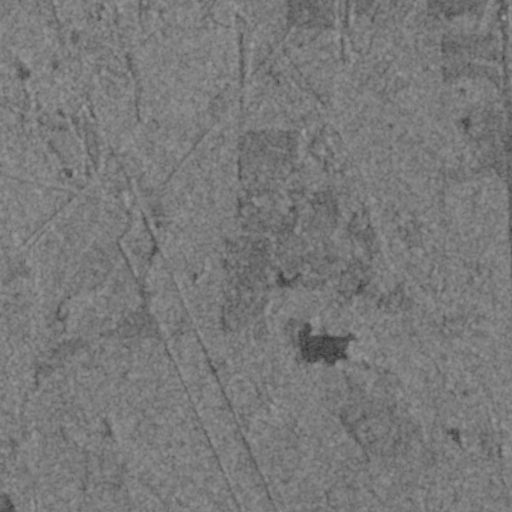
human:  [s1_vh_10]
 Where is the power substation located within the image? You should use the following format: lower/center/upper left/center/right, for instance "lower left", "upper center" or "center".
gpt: The power substation is located in the center left of the image.
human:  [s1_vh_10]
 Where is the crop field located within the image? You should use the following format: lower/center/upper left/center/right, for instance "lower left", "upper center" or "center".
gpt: There is no crop field in the image.

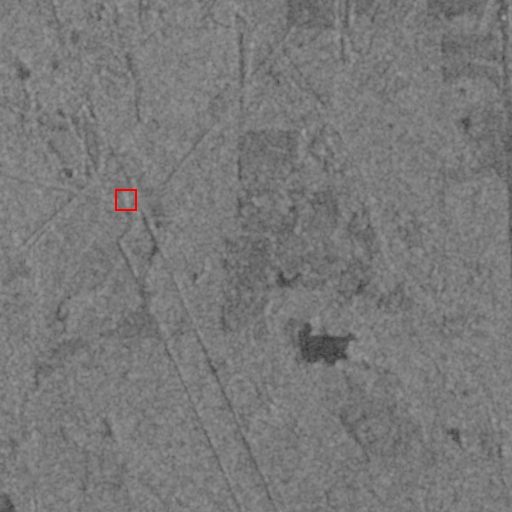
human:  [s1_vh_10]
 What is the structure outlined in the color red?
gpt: The structure outlined in red is a power substation.
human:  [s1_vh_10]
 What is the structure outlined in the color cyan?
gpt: There is no cyan outline.